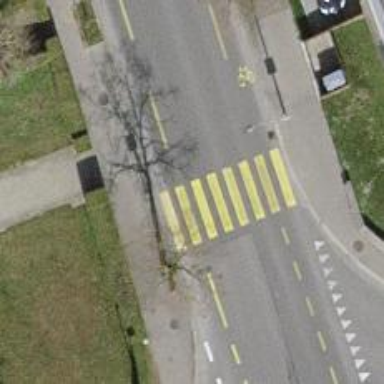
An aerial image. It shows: Marked crossing on the road.